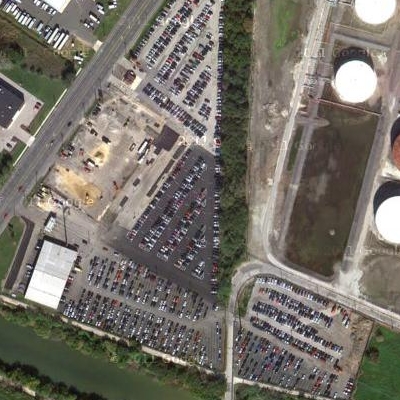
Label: gParking